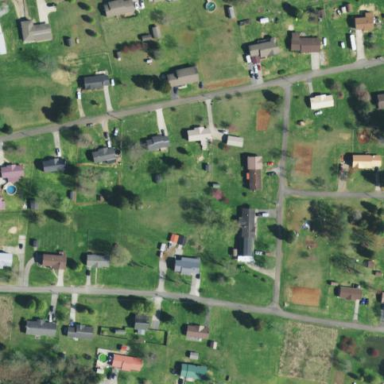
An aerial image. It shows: Rural residential area.